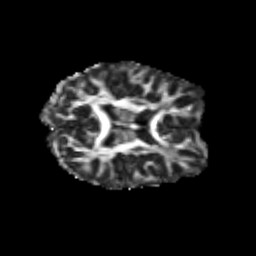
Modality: FA
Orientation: axial
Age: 21
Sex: female
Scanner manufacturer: siemens
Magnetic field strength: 3 T
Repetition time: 3.5 s
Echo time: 0.113 s